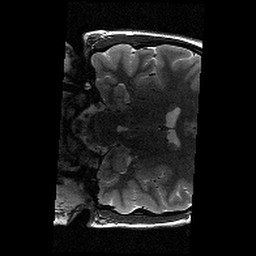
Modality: T2w
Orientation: coronal
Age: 13
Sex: female
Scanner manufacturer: siemens
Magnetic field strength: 3 T
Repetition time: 9.23 s
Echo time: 0.067 s